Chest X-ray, PA view. Patient: 51 years old, sex F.
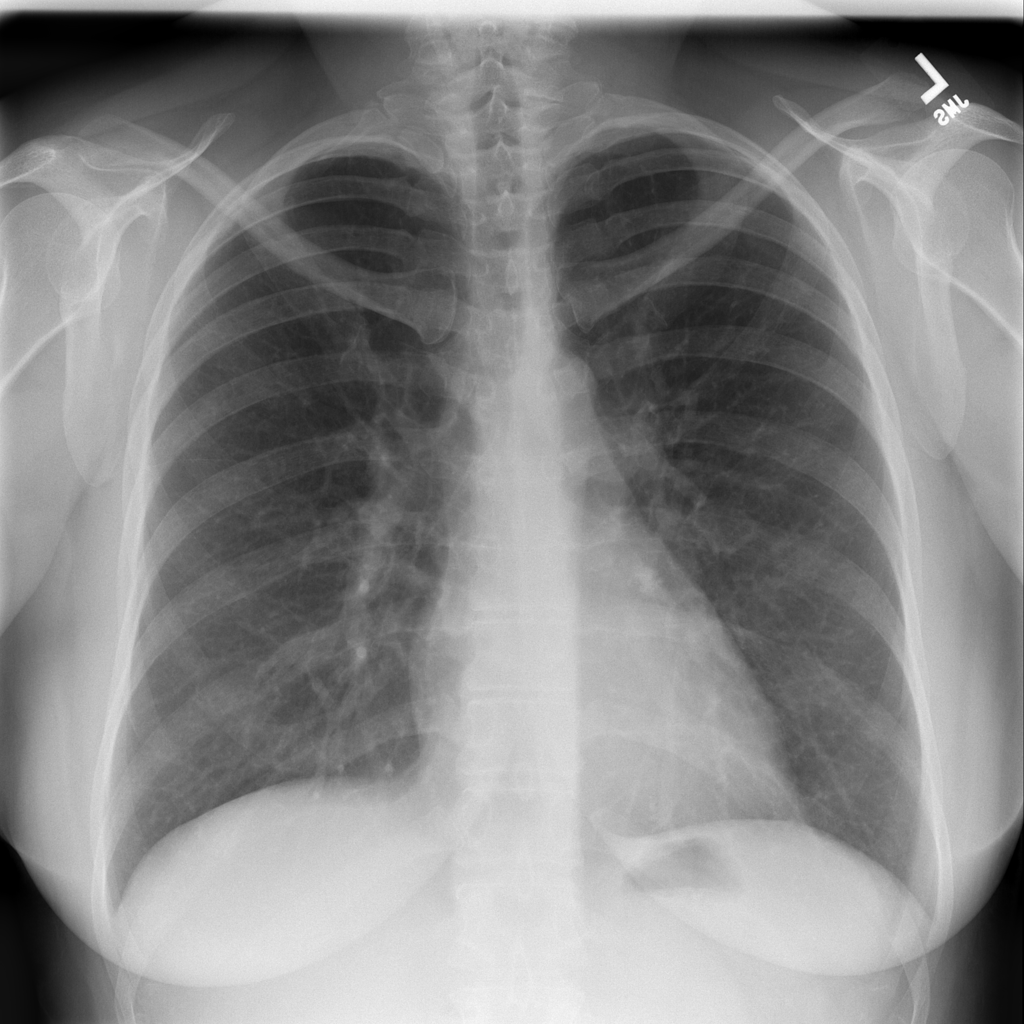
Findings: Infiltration